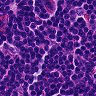
Metastatic tissue present: no